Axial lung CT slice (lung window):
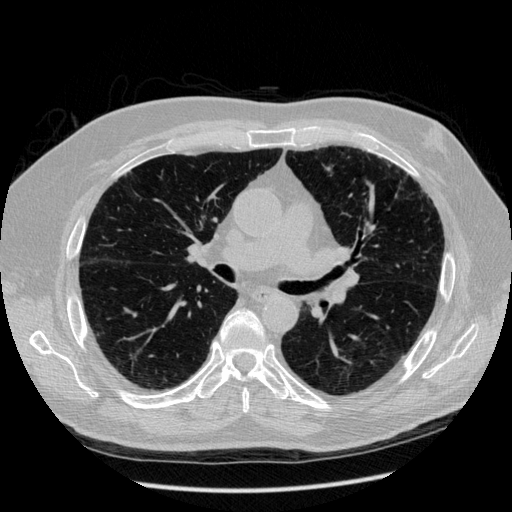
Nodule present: no